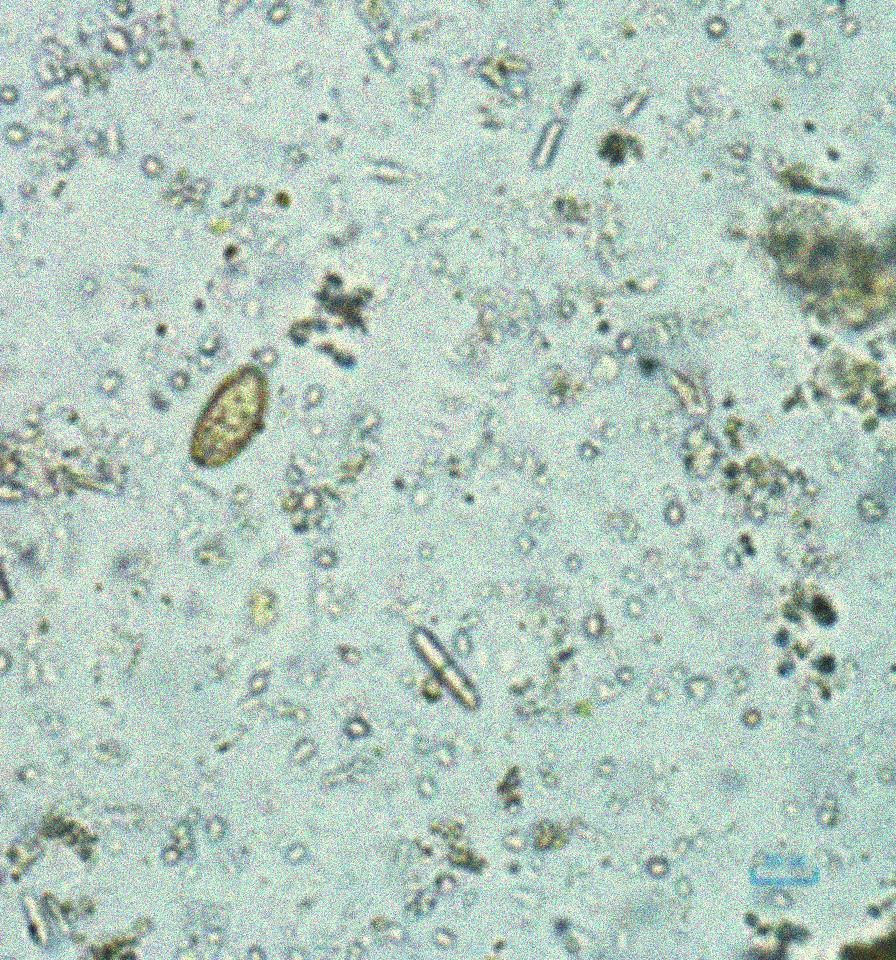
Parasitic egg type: Opisthorchis viverrine